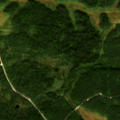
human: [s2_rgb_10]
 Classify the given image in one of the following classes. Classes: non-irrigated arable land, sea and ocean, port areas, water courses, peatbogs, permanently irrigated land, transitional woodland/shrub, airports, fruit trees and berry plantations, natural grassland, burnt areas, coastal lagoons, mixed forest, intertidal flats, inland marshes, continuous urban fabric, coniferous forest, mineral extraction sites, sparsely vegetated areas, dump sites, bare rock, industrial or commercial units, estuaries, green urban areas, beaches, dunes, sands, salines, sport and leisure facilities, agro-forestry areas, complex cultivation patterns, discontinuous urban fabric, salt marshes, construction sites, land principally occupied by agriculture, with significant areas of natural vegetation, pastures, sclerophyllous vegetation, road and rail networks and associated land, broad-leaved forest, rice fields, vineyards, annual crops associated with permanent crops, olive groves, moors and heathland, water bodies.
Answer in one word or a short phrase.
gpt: coniferous forest, peatbogs